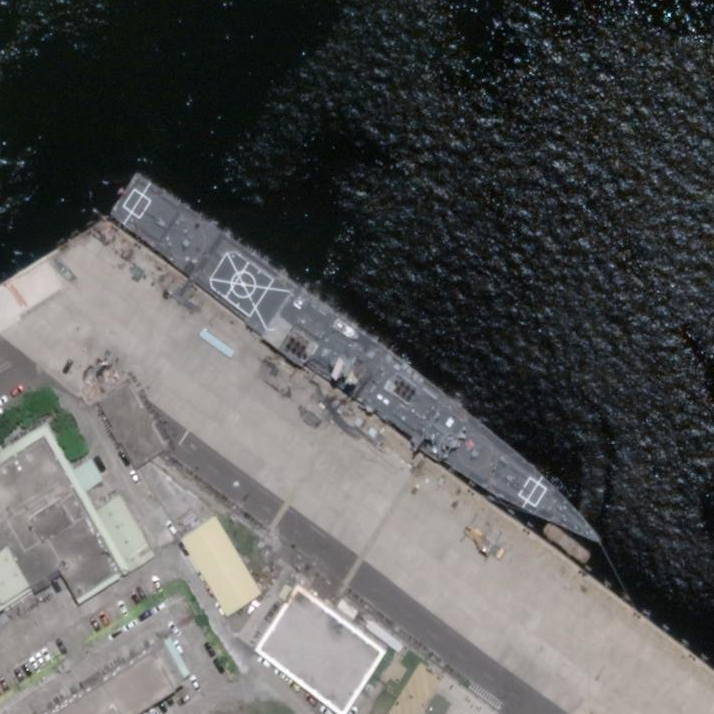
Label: cruiser